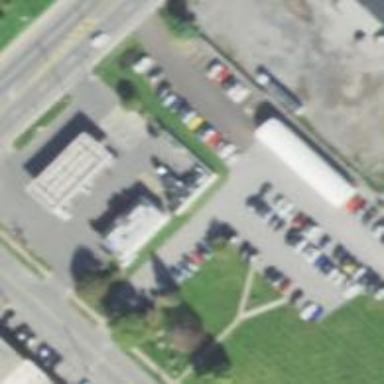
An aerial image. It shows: Convenience shop.